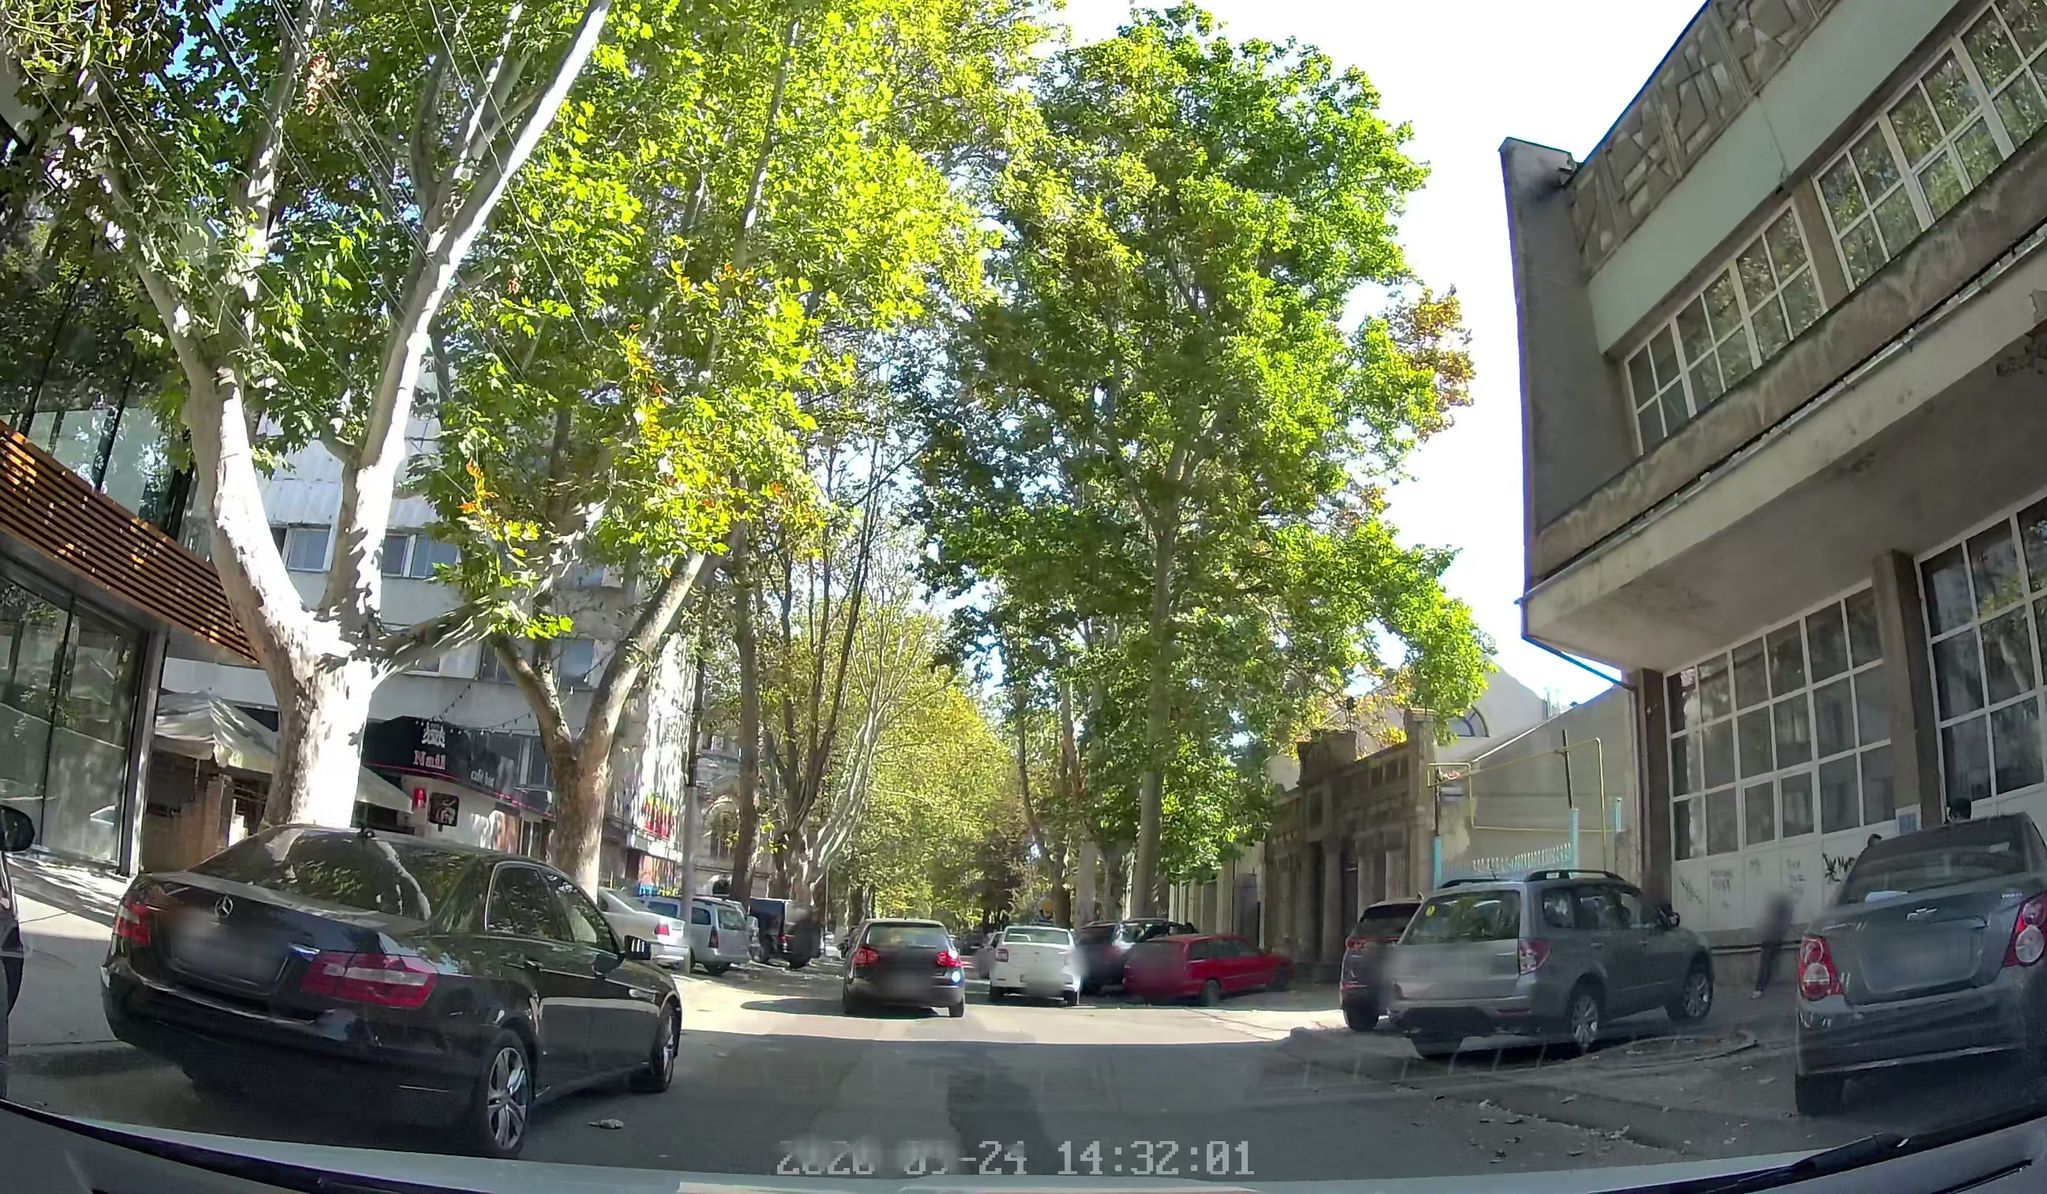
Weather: clear
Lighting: day
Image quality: good
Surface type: driving surface
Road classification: tertiary
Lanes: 2
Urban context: urban centre
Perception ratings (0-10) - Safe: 7.42, Lively: 9.83, Beautiful: 7.27, Boring: 2.08, Depressing: 5.38, Wealthy: 7.55